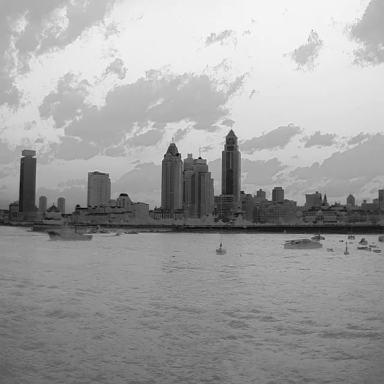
There is a warship in the infrared image.